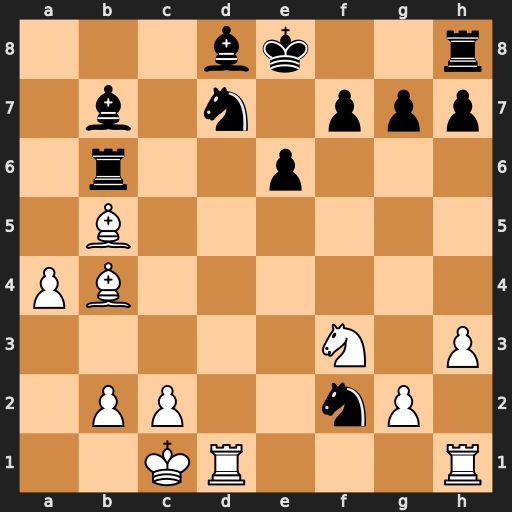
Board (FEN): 3bk2r/1b1n1ppp/1r2p3/1B6/PB6/5N1P/1PP2nP1/2KR3R
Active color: w
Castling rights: k
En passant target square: -
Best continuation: Bxd7#